Field crop: maize
Growth stage: 2
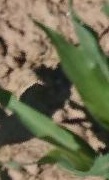
Species: maize